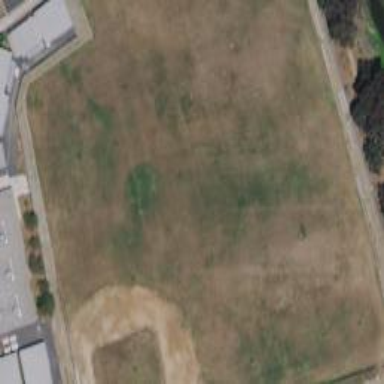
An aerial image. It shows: Baseball pitch for leisure land.